Interaction volume radius: 10 \u00c5
Interaction volume height: 20 \u00c5
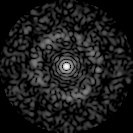
Disorder parameter: 0.8275